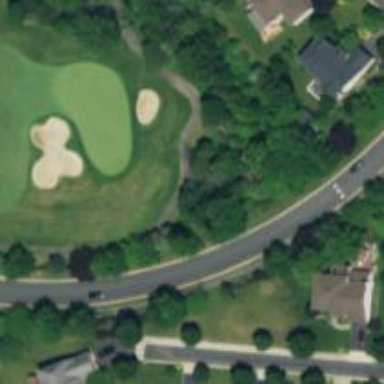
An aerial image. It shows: Service road used as golf cart path.